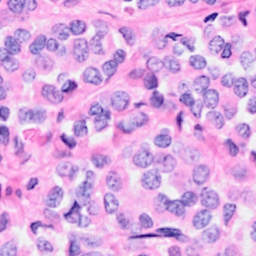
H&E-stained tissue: Breast